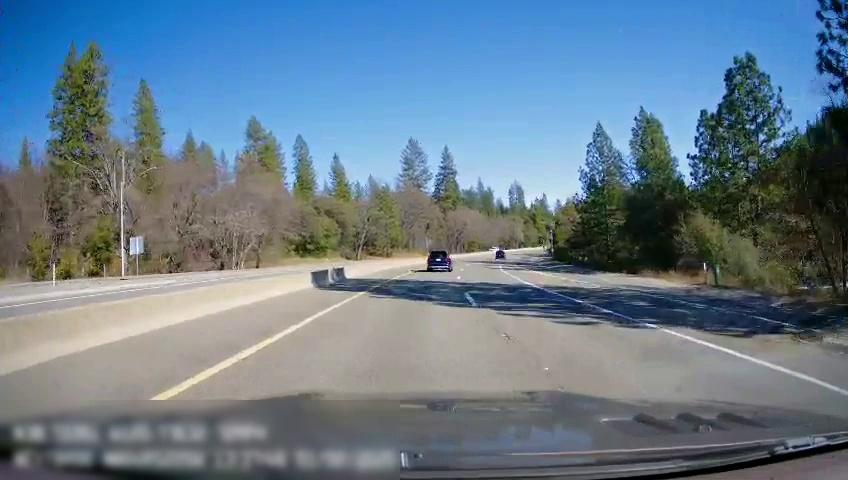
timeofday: Day
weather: Sunny
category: Drivable Space
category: Drivable Space
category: Vehicles | SUV
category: Vehicles | Car
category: Lanes | Current Lane
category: Lanes | Current Lane
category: Lanes | Alternate Lane
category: Lanes | Alternate Lane
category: Lanes | Opposite Lane